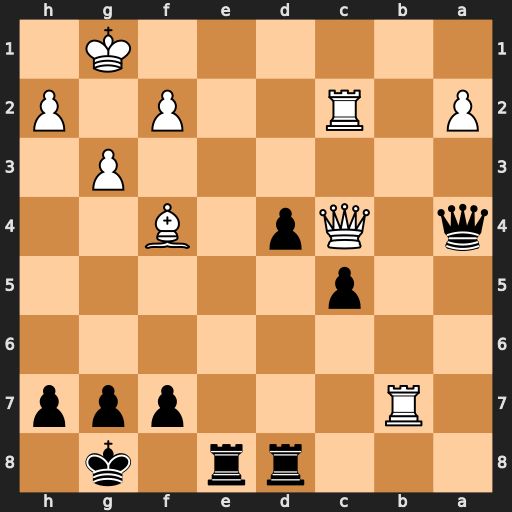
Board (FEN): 3rr1k1/1R3ppp/8/2p5/q1Qp1B2/6P1/P1R2P1P/6K1
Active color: b
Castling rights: -
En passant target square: -
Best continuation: Re1+ Kg2 Qc6+ f3 Qxb7